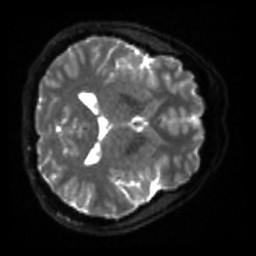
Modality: sbref
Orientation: axial
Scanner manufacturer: siemens
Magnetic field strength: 3 T
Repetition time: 4 s
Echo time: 0.0594 s